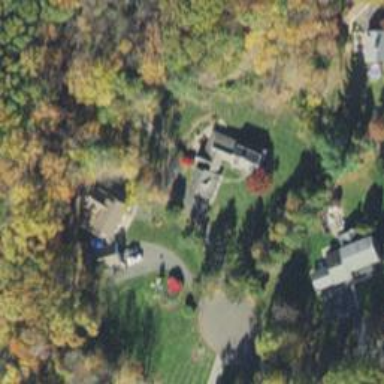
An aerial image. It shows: Driveway.